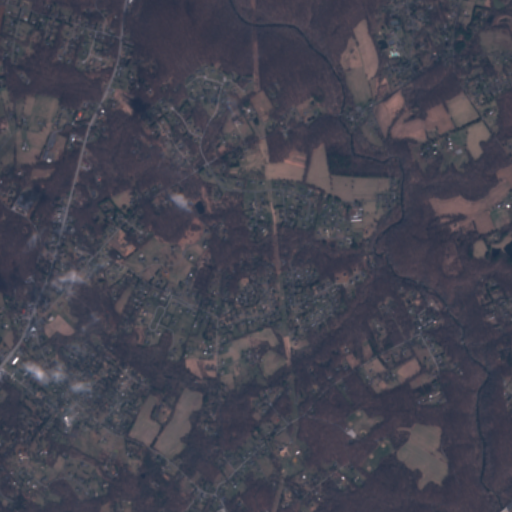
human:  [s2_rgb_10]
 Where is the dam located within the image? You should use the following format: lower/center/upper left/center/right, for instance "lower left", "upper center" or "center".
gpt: The dam is located in the lower right of the image.
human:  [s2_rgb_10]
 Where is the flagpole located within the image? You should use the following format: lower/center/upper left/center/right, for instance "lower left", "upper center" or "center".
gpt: The flagpole is located in the center left of the image.
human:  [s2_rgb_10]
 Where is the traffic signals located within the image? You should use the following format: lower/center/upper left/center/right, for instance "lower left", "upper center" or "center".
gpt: The traffic signals is located in the center left of the image.
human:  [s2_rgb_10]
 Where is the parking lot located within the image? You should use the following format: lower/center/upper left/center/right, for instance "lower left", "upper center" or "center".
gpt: There is no parking lot in the image.